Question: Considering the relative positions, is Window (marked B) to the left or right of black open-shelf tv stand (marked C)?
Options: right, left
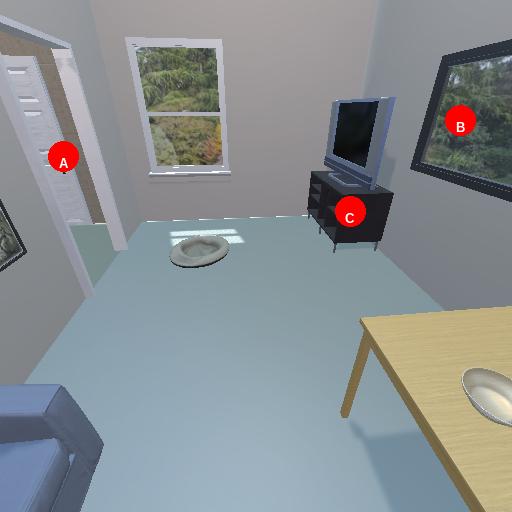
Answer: right